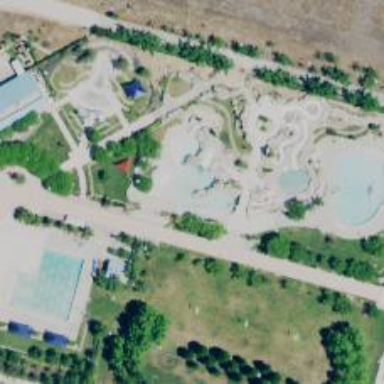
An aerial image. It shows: Water park.